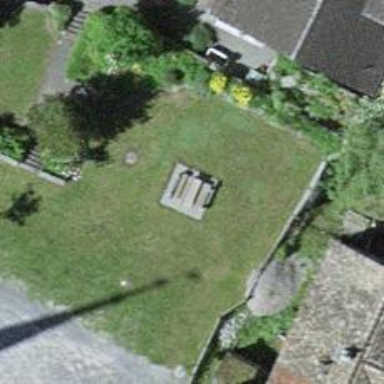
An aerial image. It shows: Picnic table located in leisure land area.